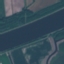
Land use / land cover: River